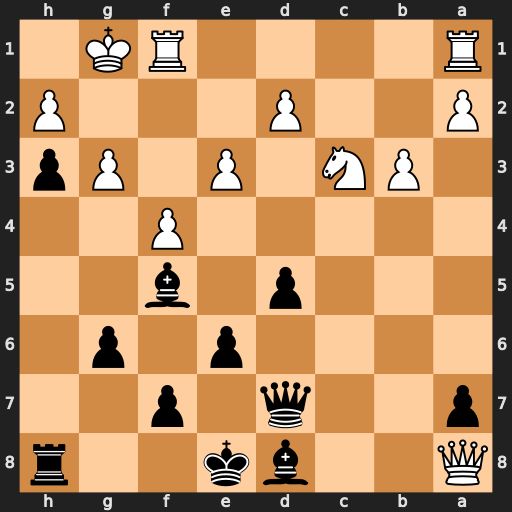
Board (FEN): Q2bk2r/p2q1p2/4p1p1/3p1b2/5P2/1PN1P1Pp/P2P3P/R4RK1
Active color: b
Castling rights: k
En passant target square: -
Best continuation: O-O Qb8 Bb6 Qxf8+ Kxf8